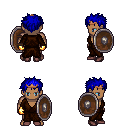
a pixel art fantasy rpg character, male body template, human, dark skin, brown robe, white pants, blue bedhead hairstyle, bronze tiara, gold gloves, maroon shoes, shield, four views (front, back, left, right), 2x2 character sprite sheet, small pixel art, hard edges, no anti-aliasing